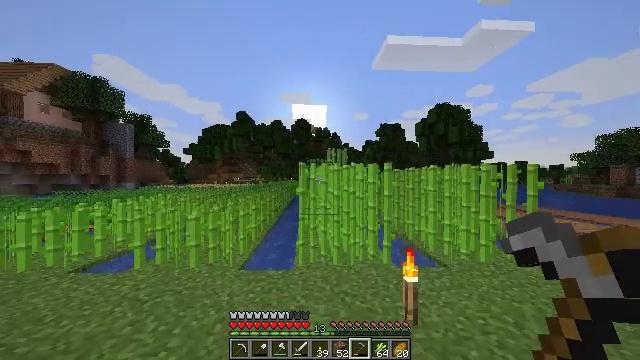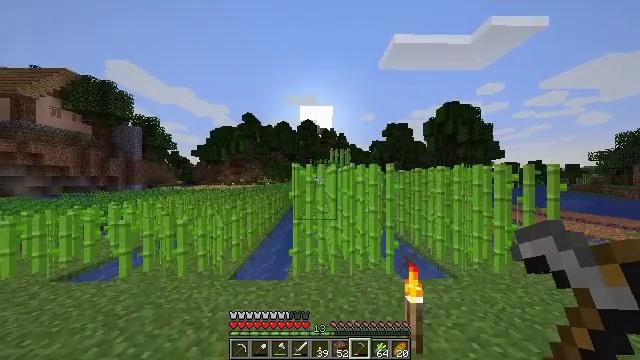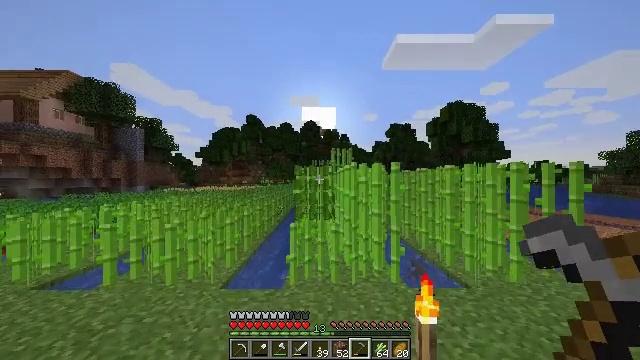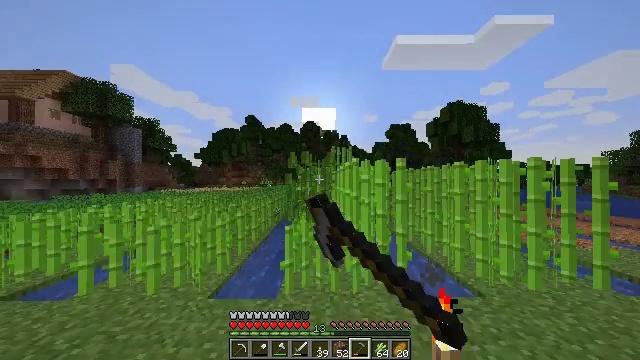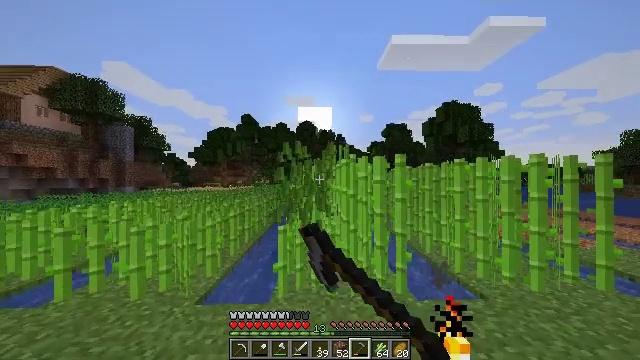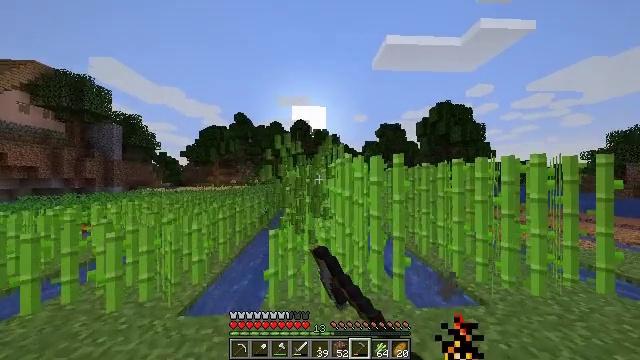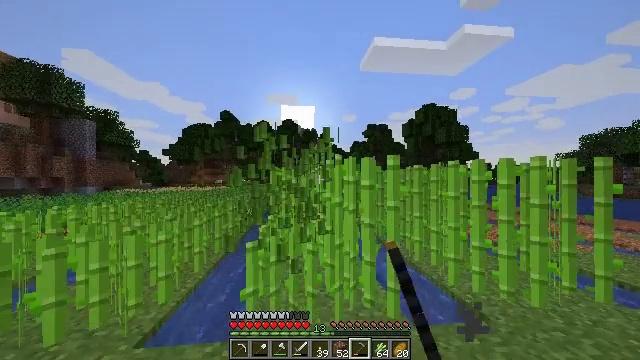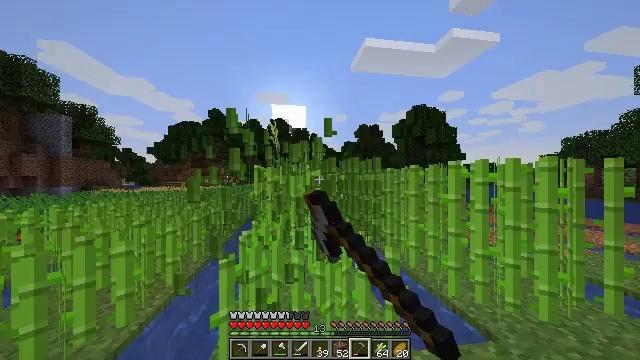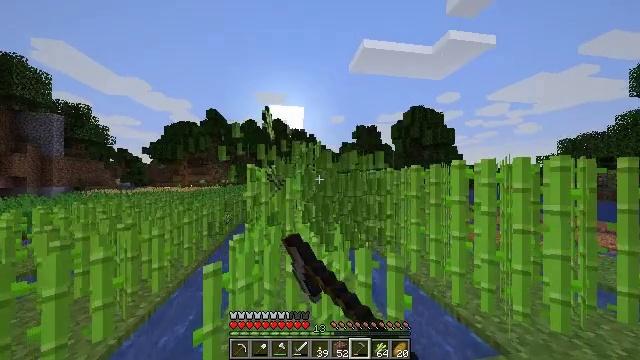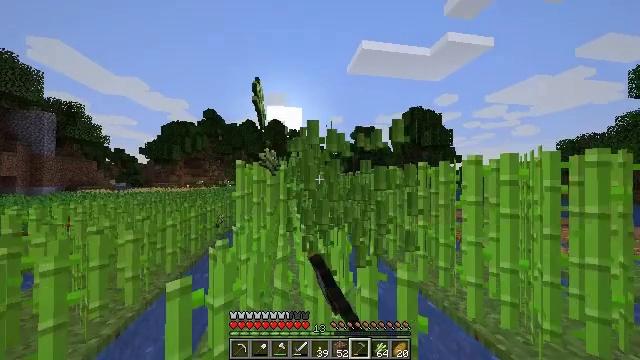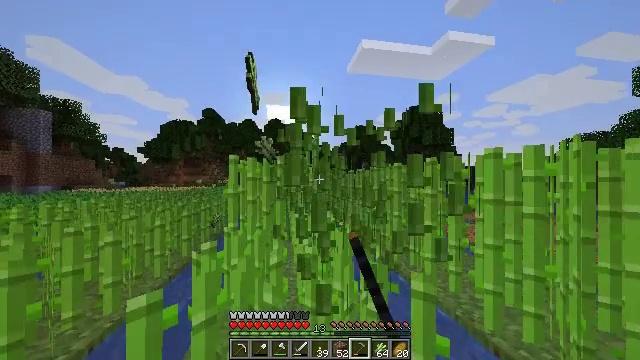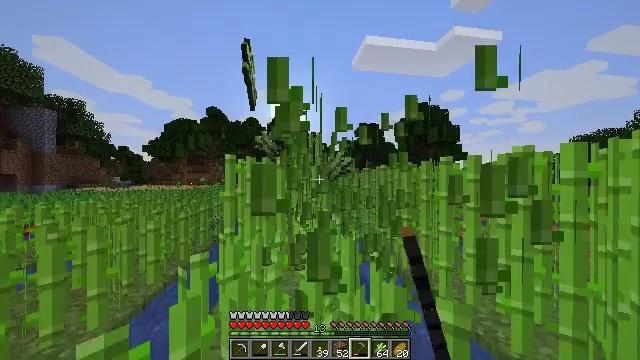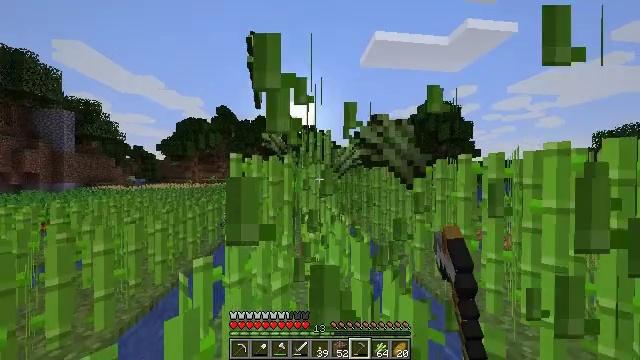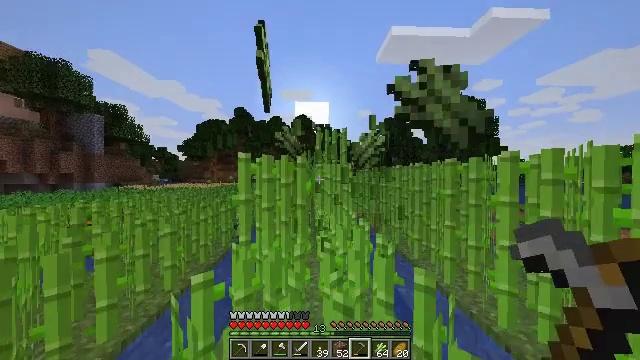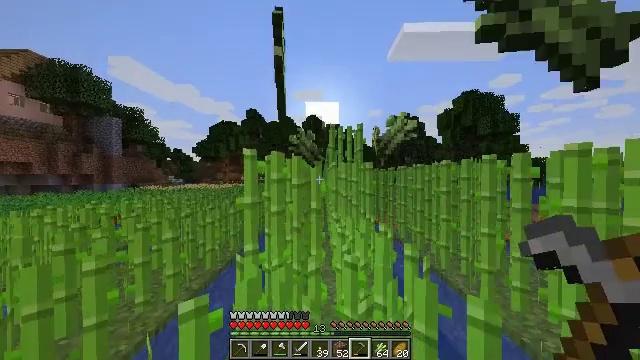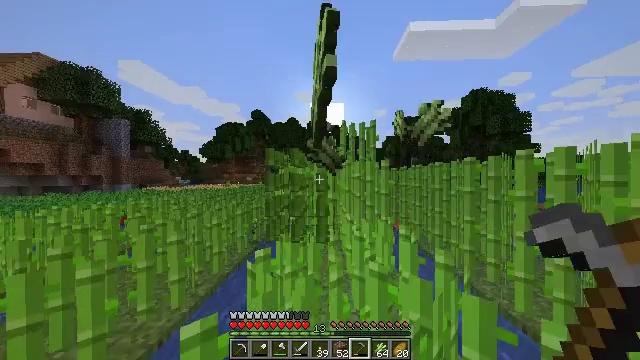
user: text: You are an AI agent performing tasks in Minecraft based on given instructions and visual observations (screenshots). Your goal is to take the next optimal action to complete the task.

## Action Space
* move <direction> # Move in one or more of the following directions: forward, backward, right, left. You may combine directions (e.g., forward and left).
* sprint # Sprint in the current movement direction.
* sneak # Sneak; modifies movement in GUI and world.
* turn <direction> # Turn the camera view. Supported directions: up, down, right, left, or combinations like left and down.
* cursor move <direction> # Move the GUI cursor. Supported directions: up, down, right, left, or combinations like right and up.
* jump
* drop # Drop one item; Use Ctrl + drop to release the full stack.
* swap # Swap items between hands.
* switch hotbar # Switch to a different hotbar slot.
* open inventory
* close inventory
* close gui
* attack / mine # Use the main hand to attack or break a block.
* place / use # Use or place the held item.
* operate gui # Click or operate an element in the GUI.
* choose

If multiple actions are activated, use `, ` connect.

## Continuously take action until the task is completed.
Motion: motion action
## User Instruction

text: Collect sugar cane near water sources.
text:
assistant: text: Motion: move forward, sprint, turn left
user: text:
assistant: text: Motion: move forward, sprint, attack / mine
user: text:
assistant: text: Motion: move forward, sprint, attack / mine
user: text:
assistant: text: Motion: move forward, sprint, turn right, attack / mine
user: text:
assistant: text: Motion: move forward, sprint, turn right, attack / mine
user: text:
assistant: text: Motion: move forward, sprint, turn right, attack / mine
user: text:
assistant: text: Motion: move forward, sprint, turn right, attack / mine
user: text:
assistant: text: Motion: move forward, sprint, attack / mine
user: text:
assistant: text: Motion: move forward, sprint, attack / mine
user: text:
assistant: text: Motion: move forward, sprint, attack / mine
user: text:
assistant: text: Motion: move forward, sprint, attack / mine
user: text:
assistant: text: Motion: move forward, sprint, turn left, attack / mine
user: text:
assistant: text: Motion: move forward, sprint, turn left, attack / mine
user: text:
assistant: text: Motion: move forward and move left, sprint, turn left, attack / mine
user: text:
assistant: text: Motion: move forward and move left, sprint, turn left, attack / mine
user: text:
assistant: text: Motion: move forward and move left, sprint, attack / mine
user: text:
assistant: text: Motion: move forward and move left, sprint, attack / mine
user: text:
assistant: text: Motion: move forward and move right, sprint, turn right, attack / mine
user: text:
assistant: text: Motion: move forward and move right, sprint, turn right, attack / mine
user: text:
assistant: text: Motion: move forward and move right, sprint, turn right, attack / mine
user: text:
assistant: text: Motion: move forward and move right, sprint, attack / mine
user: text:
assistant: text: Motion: move forward, sprint, attack / mine
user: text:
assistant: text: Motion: move forward, sprint, attack / mine
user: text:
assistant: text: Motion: move forward, sprint, attack / mine
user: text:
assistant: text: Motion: move forward and move left, sprint, turn left, attack / mine
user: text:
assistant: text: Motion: move forward and move left, sprint, turn left, attack / mine
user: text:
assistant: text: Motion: move forward and move left, sprint, turn left, attack / mine
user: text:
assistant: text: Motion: move forward and move left, sprint, attack / mine
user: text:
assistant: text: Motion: move forward, sprint, attack / mine
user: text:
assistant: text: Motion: move forward, sprint, attack / mine